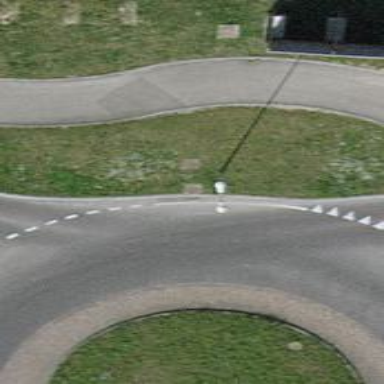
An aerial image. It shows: Tertiary road leading to roundabout.